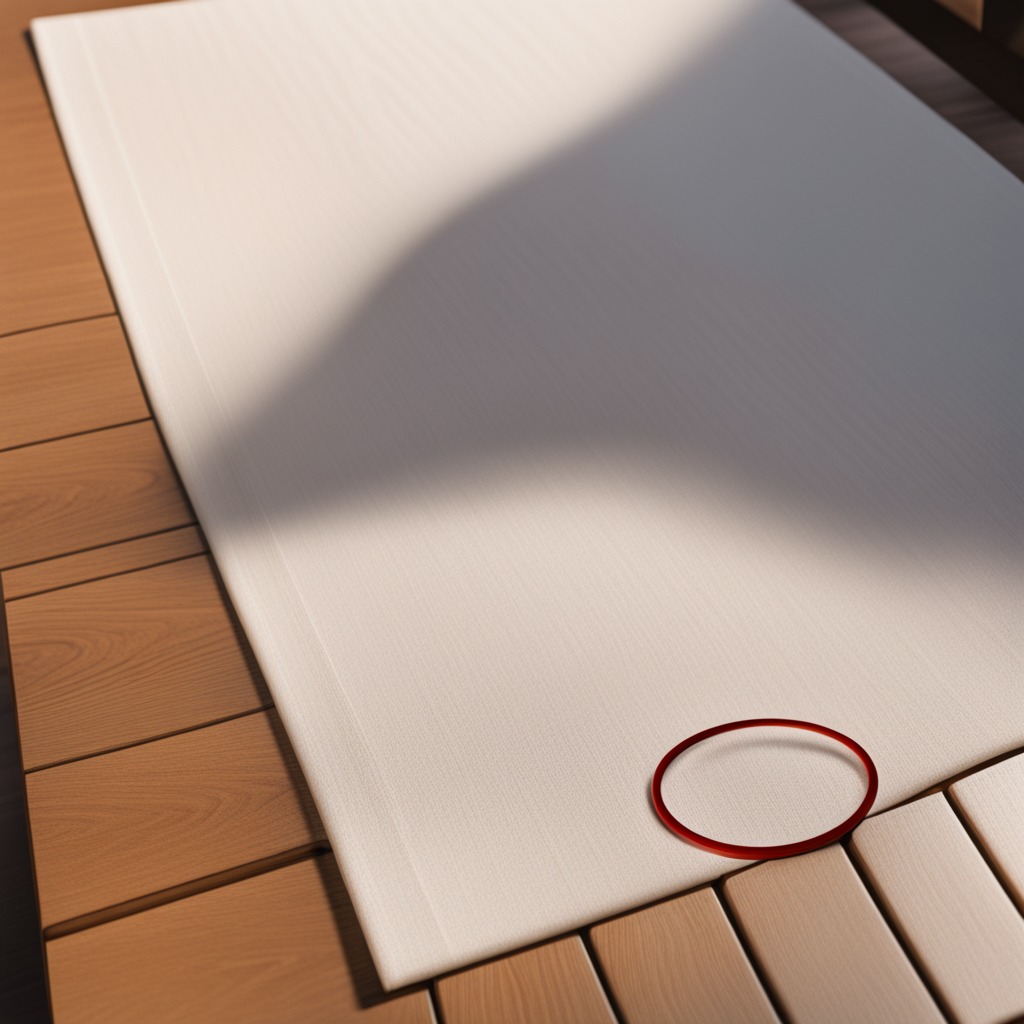
A rubber O-ring is lying on the wooden table.